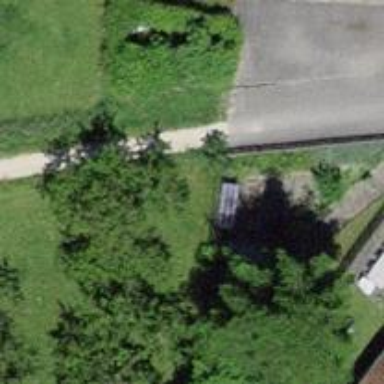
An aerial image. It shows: Compacted footway.